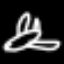
Label: airplane